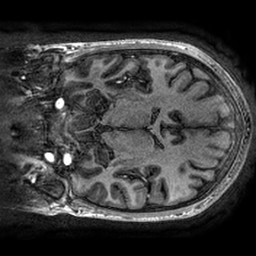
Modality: T1w
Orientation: coronal
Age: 24
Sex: female
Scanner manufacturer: ge
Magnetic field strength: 3 T
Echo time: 0.002736 s